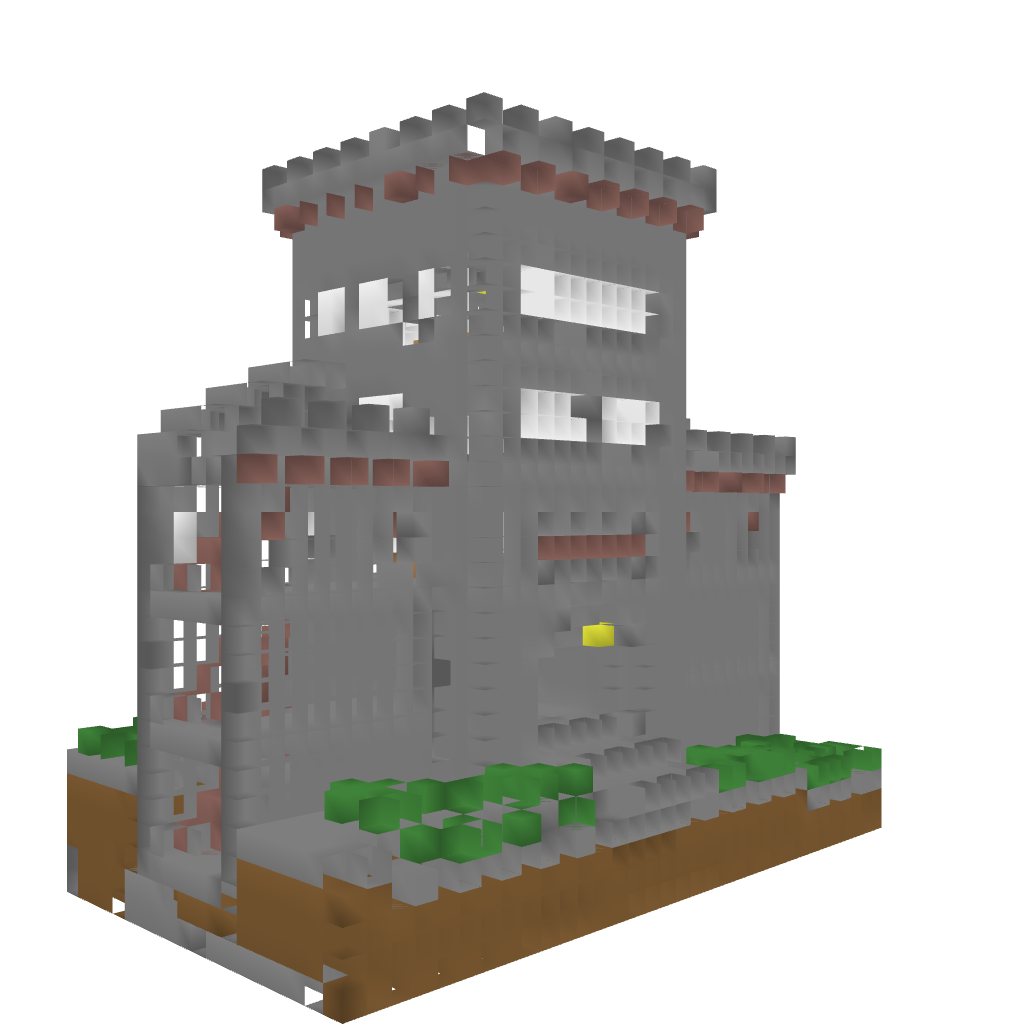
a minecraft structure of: Skin System redstone door (5 by 3 pistons) good quality